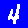
Digit: 4